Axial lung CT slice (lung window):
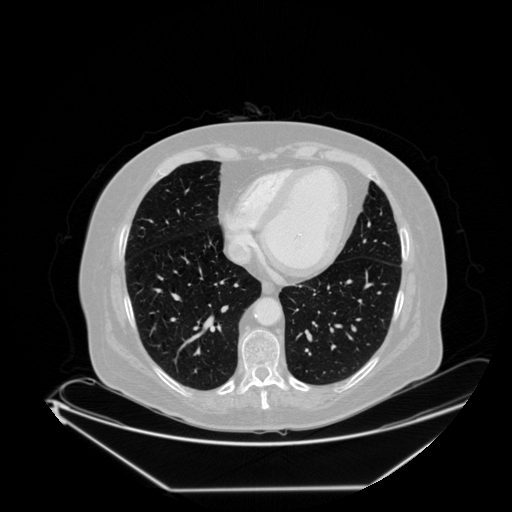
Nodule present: no